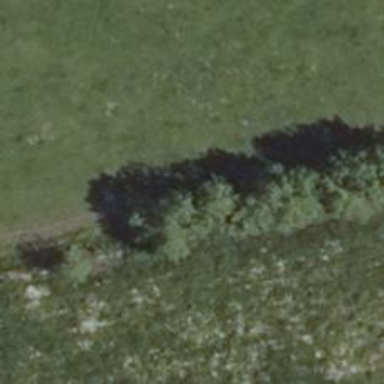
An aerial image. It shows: Row of deciduous broadleaved trees.